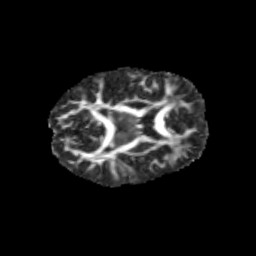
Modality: FA
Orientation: axial
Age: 9
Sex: male
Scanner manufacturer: siemens
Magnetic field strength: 3 T
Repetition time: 3.8 s
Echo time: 0.07 s